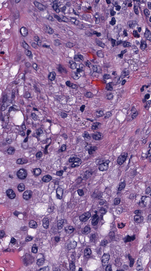
Tumor epithelial tissue: yes
Tumor-associated stroma tissue: yes
Normal tissue: no